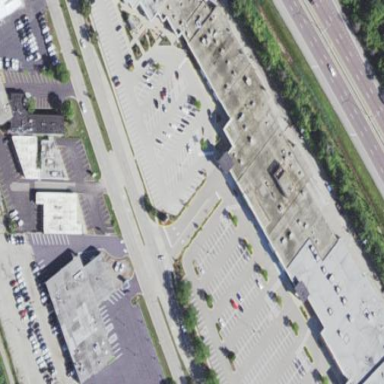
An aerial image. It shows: Retail building.